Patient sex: M
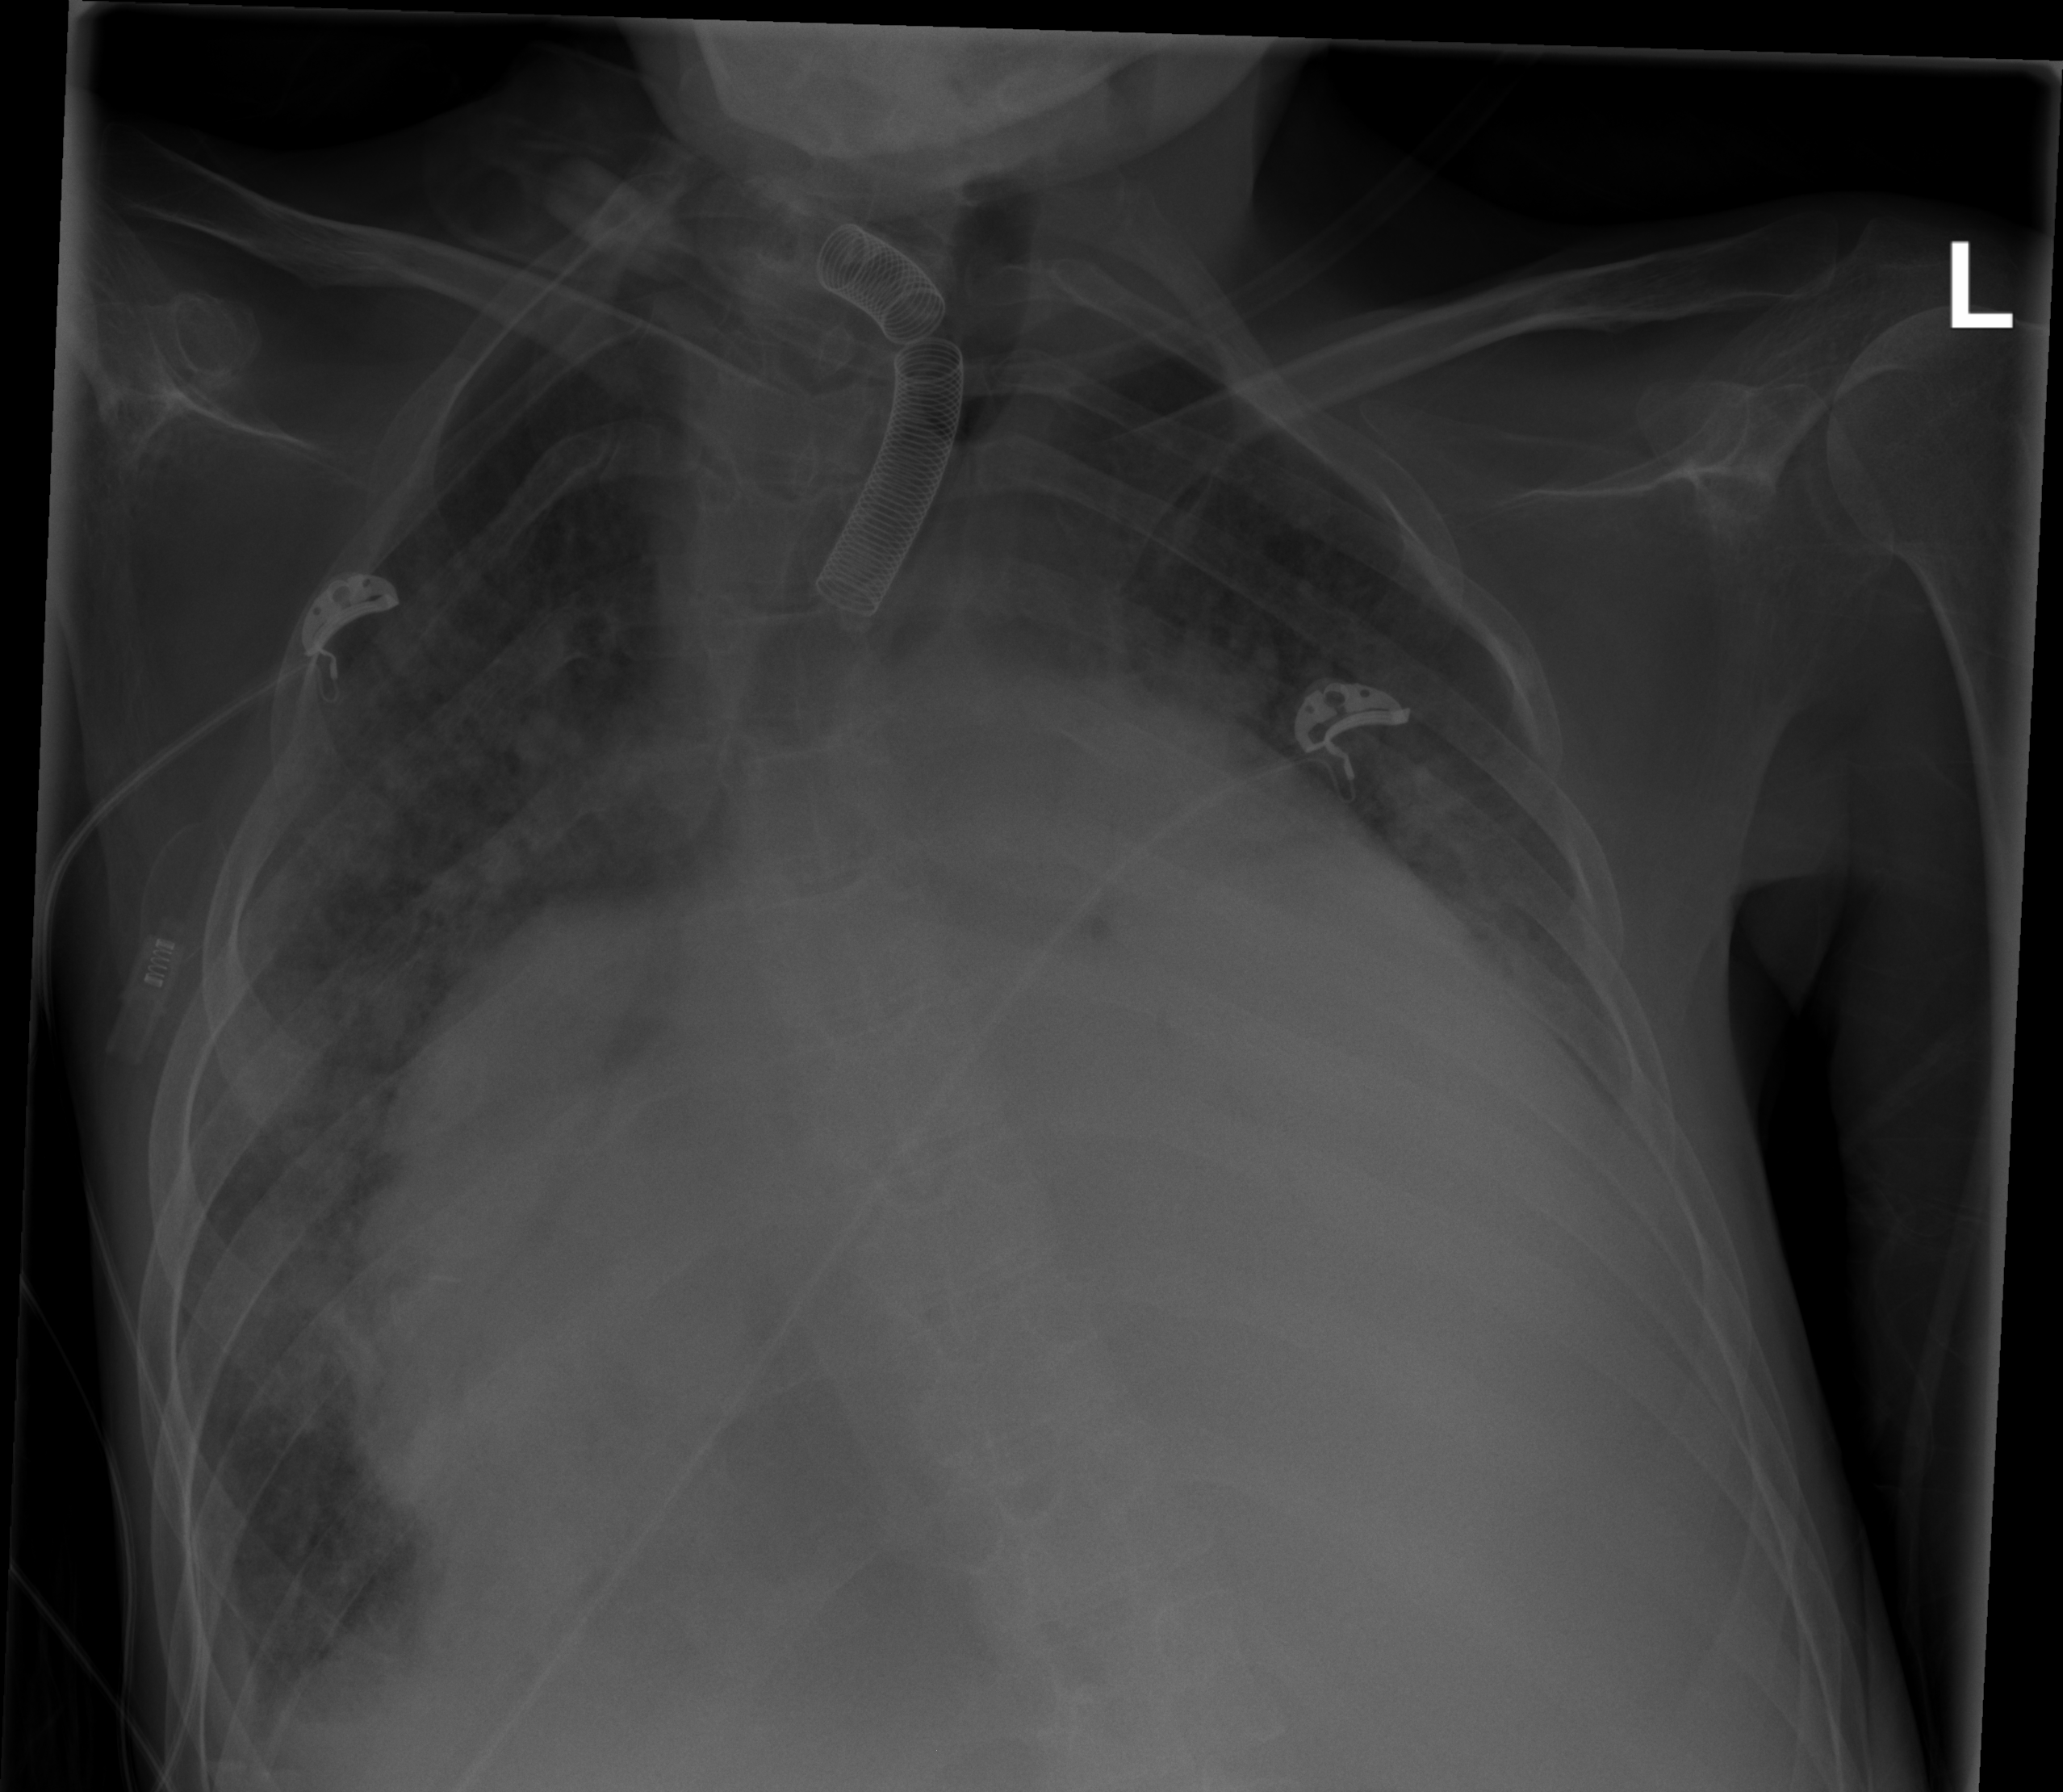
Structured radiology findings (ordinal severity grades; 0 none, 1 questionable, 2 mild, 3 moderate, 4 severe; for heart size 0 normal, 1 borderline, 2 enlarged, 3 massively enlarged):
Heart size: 3
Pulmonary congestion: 3
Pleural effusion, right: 0
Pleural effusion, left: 2
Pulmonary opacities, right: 3
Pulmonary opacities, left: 3
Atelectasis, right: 2
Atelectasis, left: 2